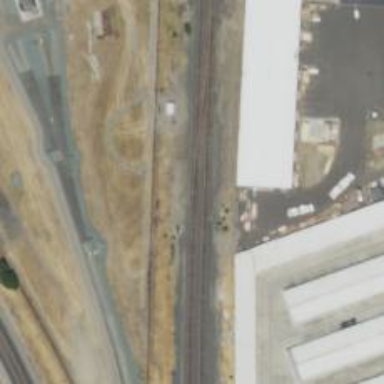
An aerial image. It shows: Railway track.